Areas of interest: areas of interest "Nanyang City No. 24 Primary School Parent School"
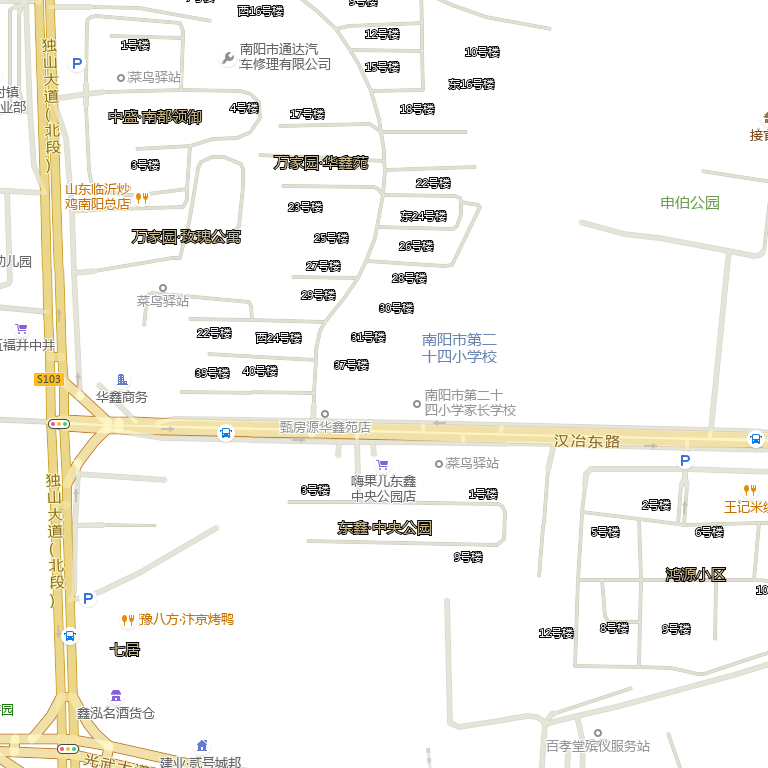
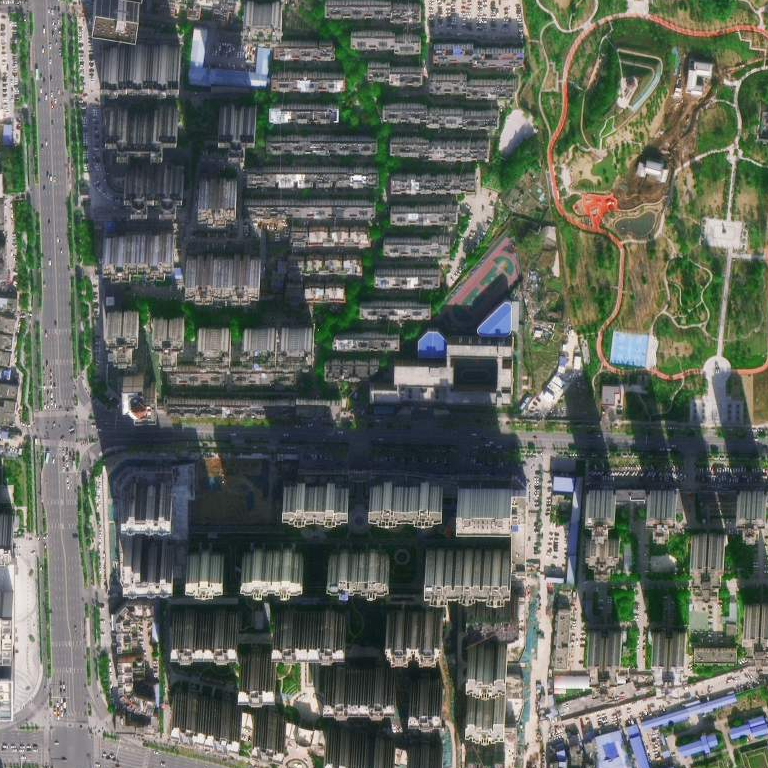